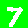
Digit: 7